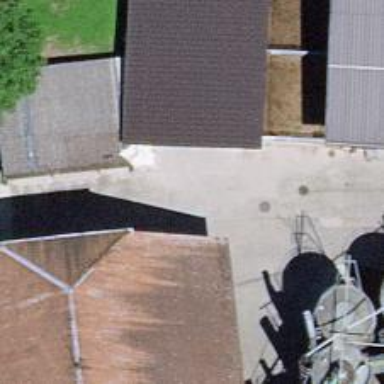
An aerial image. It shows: Silo.